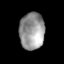
Tissue: lung
Cell type: Epithelial cells
Senescence score: 0.2283
Nuclear area (px): 908
Mean DAPI intensity: 149.993